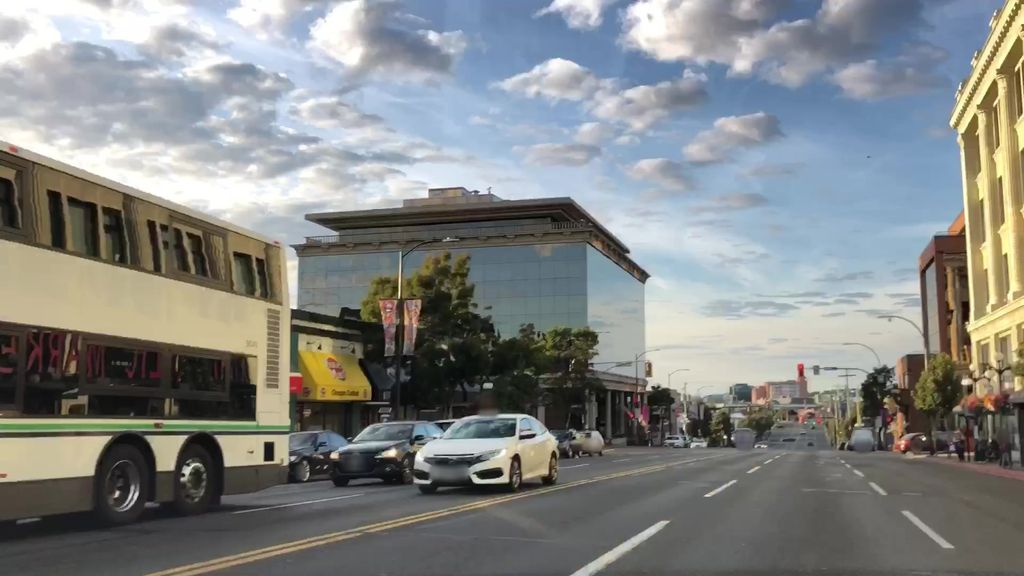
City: victoria